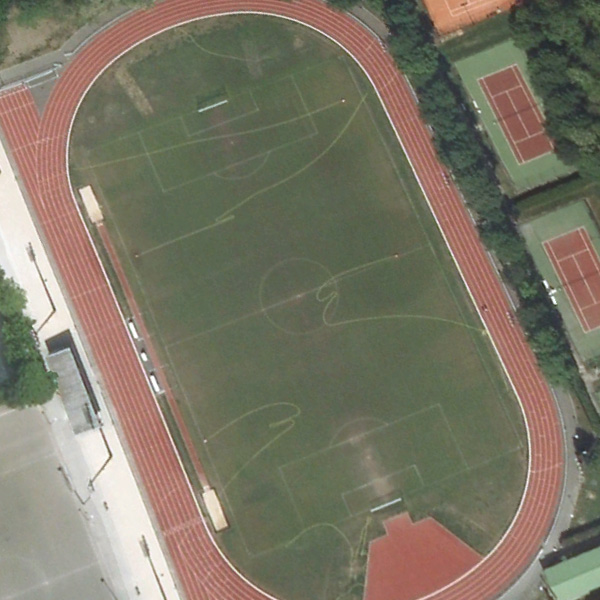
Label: Playground